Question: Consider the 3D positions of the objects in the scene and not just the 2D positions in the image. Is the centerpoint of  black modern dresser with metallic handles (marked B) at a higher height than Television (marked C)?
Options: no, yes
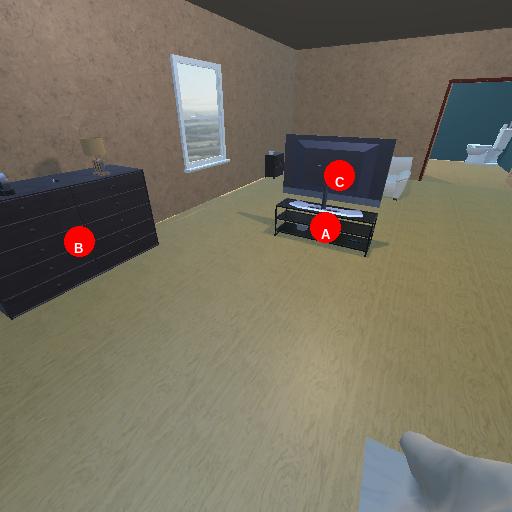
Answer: no